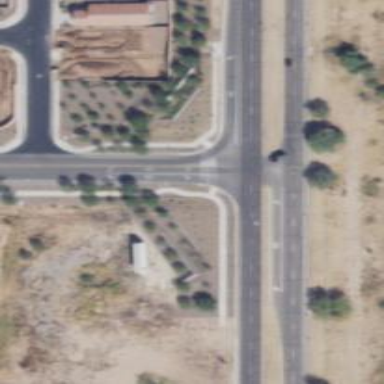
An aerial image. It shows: Unmarked crossing on the road.